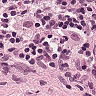
Metastatic tissue present: no